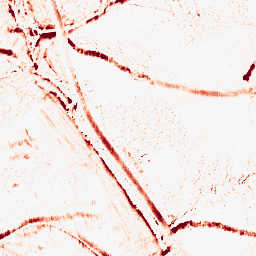
Category: morphological
Decomposition family: morphological_ellipse
Decomposition parameters: operation: opening
width: 10
height: 5
Upsampling method: bspline
Upsampling parameters: scale: 2
Upsampling scale: 2